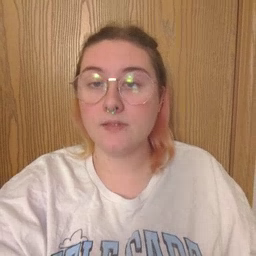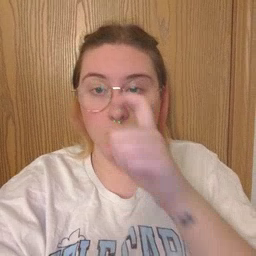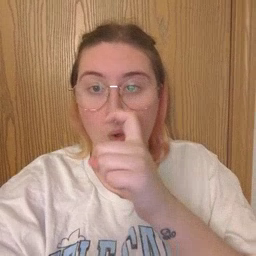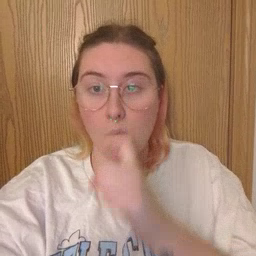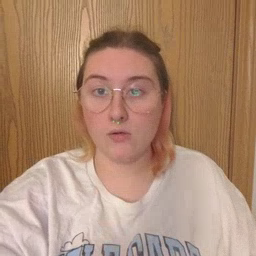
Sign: doll